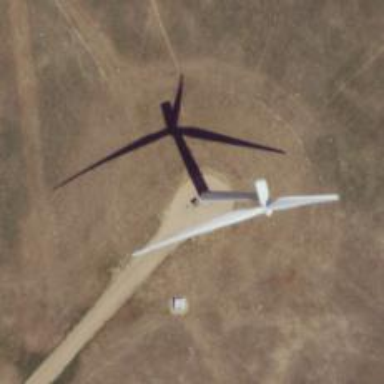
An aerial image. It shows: Wind turbine generator that utilizes wind as its source for generating electricity. It is of the horizontal axis type.